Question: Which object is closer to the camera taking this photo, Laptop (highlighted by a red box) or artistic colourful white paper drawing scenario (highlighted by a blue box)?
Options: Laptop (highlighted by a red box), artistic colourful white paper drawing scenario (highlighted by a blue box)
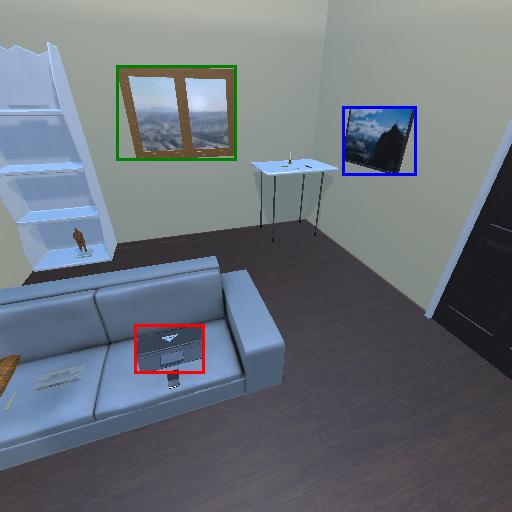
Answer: Laptop (highlighted by a red box)